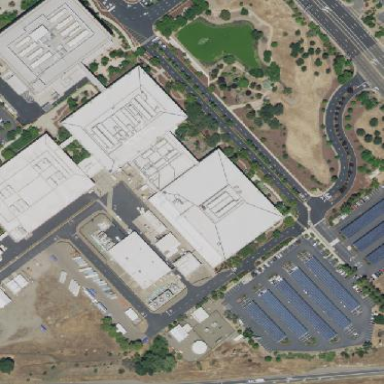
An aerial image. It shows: Office building.